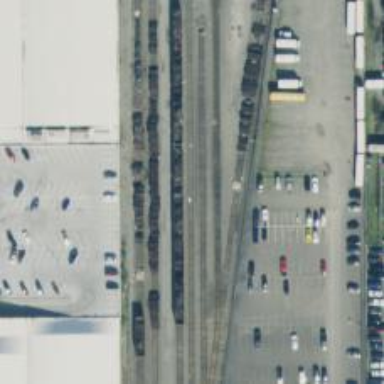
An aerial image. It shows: Railway yard.